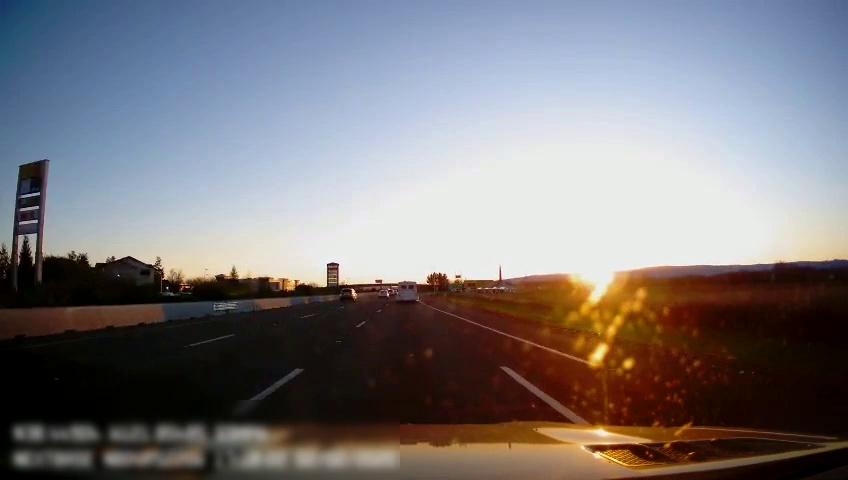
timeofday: Dusk/Dawn/Twilight
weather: Sunny
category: Drivable Space
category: Vehicles | Other LV
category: Vehicles | SUV
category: Vehicles | Car
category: Lanes | Current Lane
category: Lanes | Alternate Lane
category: Lanes | Alternate Lane
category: Lanes | Alternate Lane
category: Lanes | Alternate Lane
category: Traffic | Signs